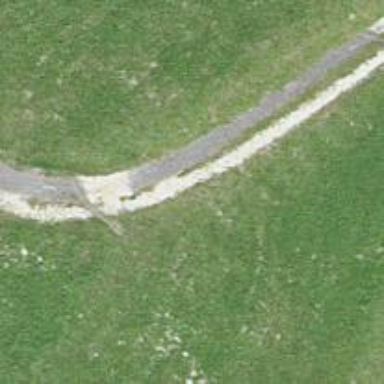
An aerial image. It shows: Track with very rough surface.